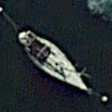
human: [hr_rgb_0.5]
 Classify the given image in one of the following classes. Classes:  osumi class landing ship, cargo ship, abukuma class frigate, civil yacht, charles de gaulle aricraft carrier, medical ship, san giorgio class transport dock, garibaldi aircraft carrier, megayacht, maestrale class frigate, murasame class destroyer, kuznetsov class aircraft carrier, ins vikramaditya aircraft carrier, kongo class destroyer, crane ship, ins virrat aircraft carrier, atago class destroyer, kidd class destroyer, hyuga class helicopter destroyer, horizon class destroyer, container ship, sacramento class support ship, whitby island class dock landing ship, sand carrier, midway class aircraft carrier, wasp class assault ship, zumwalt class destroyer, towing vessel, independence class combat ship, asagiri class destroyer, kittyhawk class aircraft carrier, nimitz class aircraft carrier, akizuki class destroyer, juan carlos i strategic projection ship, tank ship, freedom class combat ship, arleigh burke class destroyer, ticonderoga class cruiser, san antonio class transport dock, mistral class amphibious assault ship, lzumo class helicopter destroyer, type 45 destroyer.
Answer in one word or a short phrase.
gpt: Civil yacht